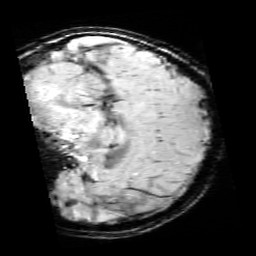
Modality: SWI
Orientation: sagittal
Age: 13
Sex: male
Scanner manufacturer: siemens
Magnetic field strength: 3 T
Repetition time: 0.027 s
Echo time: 0.02 s